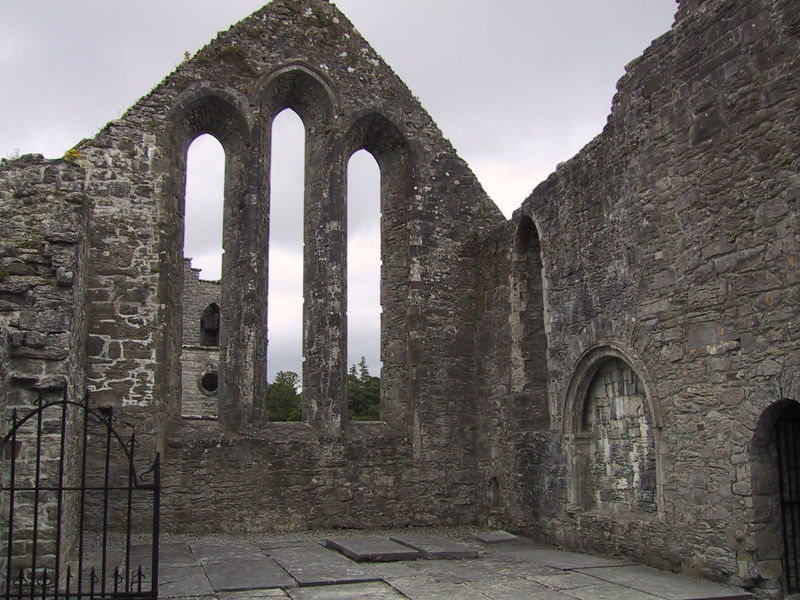
Titel: Cong Abbey
Standort: Cong, Abbey (EU - IR)
Schlagwörter: himmel, grün, fenster, grau, tür, gebäude, architektur, stein, steine, gitter, kirche, drei, gotik, ruhe, bogen, pflaster, hof, rundbogen, tor, foto, flechten, eisen, nische, ruine, burg, spitzbogen, mauern, mittelalter, romanik, platten, caspar david friedrich, steinplatten, lanzettfenster, bruchsteine, anlege, eisentor, verlassenheit, hjimmel, tehruine, orbin